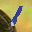
Label: 1